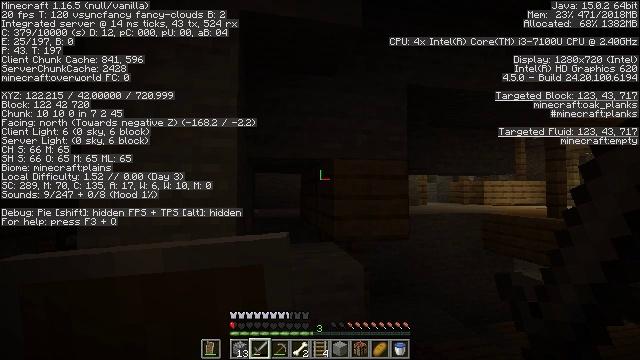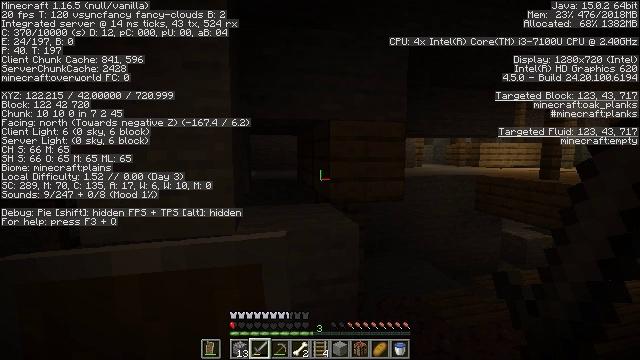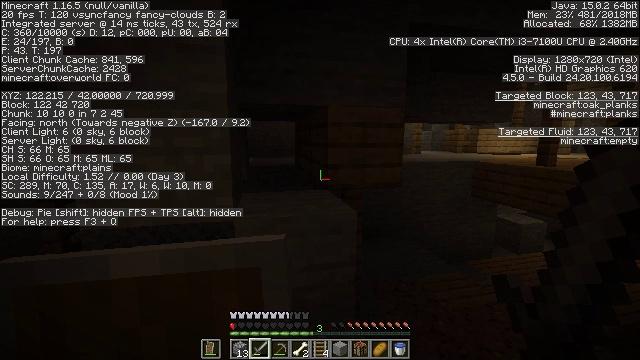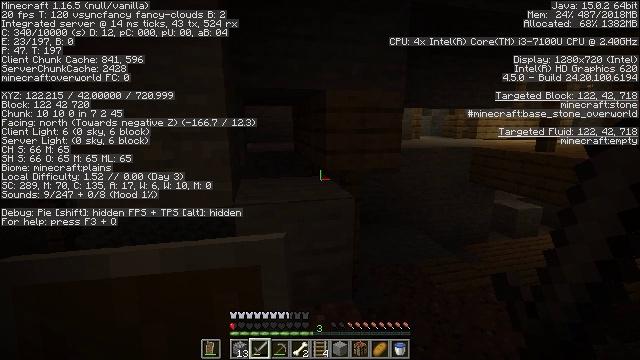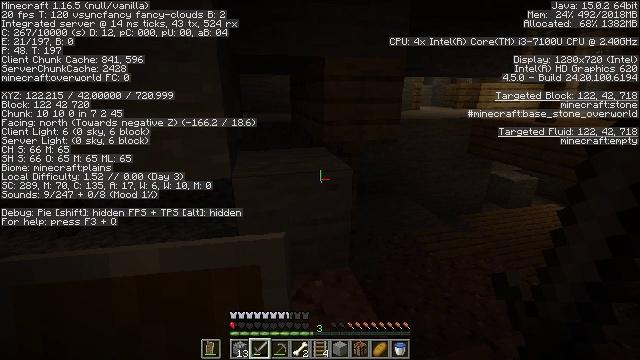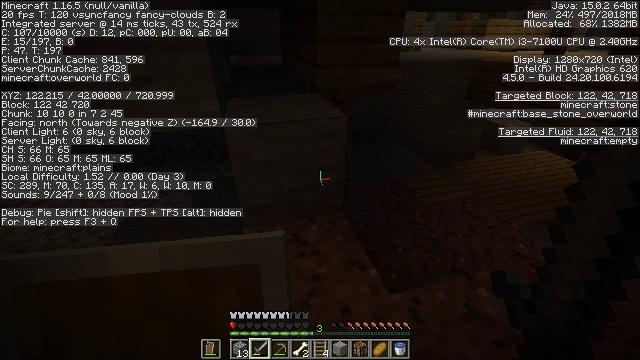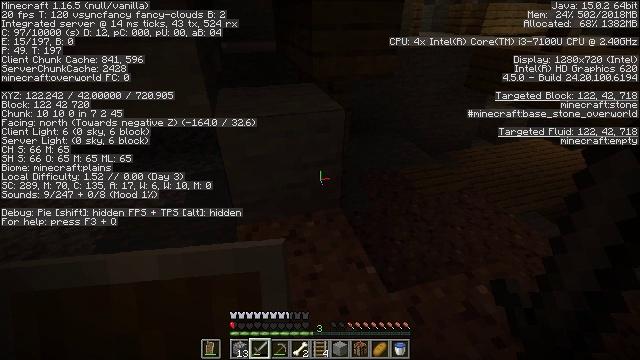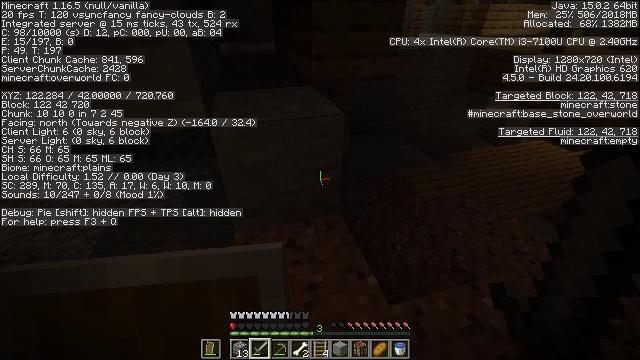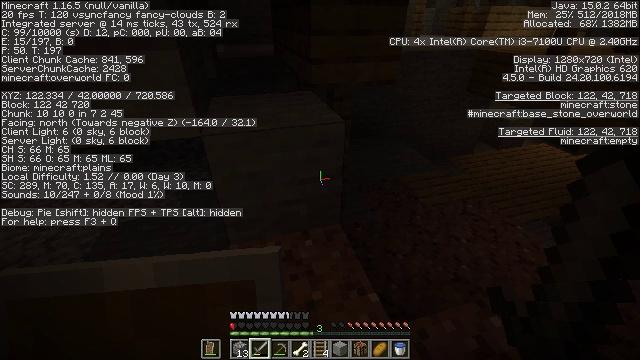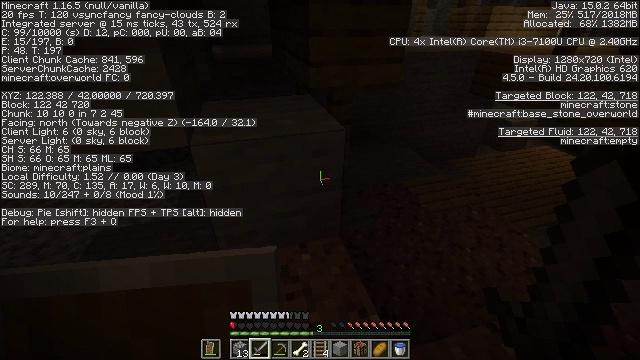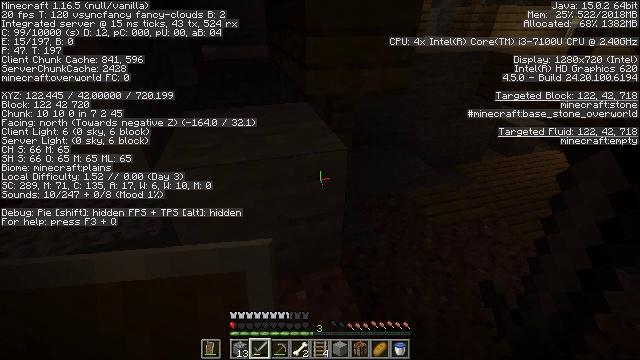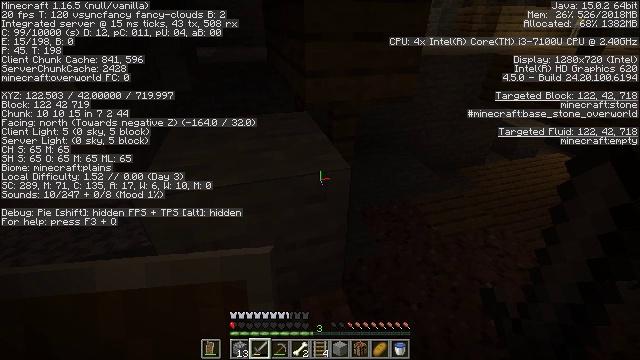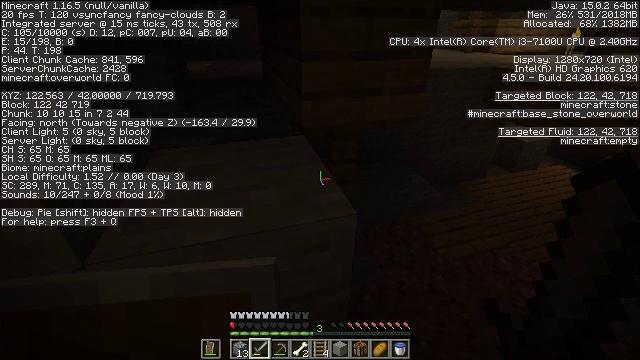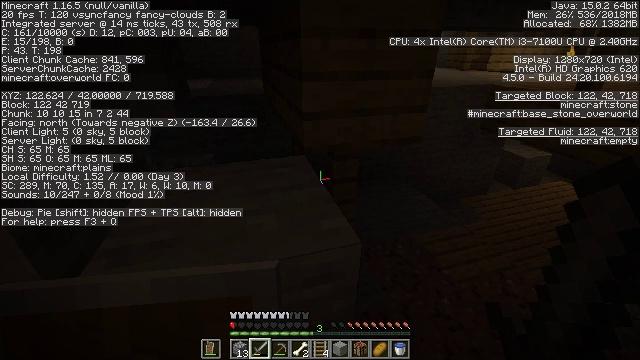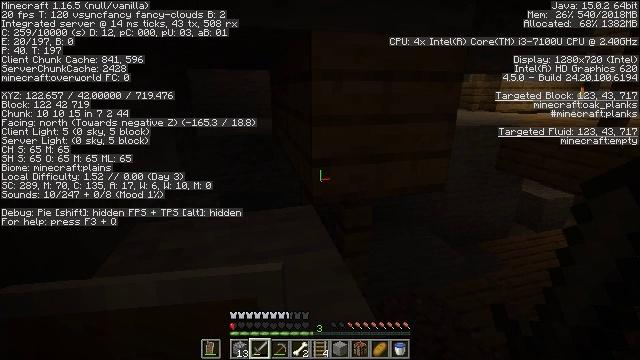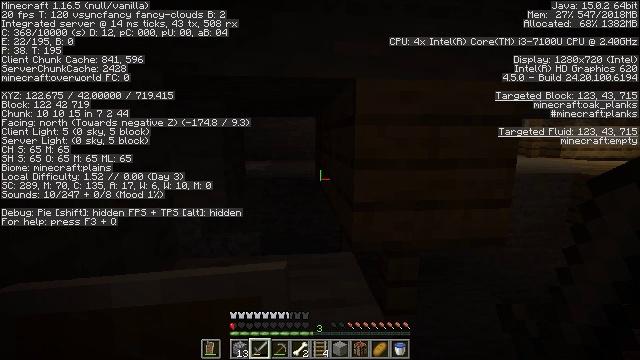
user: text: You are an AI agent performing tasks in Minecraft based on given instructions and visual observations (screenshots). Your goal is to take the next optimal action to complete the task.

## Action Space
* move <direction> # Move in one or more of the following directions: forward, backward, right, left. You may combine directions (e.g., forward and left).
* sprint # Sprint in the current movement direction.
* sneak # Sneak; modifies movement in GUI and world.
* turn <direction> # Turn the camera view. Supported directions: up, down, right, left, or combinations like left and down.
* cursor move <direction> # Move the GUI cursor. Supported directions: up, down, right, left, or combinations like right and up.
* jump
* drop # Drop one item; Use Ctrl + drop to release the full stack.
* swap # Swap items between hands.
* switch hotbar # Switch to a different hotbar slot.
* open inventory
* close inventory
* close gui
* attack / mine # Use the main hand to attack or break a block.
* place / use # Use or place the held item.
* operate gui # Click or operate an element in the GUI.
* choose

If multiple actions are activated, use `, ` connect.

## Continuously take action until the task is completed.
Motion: motion action
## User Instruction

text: Mine the cobweb to clear the path.
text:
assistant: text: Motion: turn down
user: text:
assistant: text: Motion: turn down
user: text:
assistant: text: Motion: turn down
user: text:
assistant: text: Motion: turn down
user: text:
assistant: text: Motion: turn right and down
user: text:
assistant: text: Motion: move forward, turn down
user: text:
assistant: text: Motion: move forward
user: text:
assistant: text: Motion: move forward
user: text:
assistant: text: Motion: move forward
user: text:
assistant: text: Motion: move forward
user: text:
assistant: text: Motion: move forward
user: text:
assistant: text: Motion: move forward, turn up
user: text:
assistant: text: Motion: move forward, turn up
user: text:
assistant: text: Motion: turn left and up
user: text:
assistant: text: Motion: turn left and up
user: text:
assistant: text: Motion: turn left
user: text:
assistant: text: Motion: no_op
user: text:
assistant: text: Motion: move forward, jump
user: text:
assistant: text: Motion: move forward, jump
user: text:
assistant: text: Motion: move forward, turn left, jump
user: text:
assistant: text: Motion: move forward, turn left and down, jump
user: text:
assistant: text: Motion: move forward, turn down, jump
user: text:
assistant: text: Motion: move forward
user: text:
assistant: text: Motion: move forward
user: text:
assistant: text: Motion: move forward
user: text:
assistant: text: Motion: no_op
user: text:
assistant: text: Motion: turn down
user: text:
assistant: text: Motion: turn down
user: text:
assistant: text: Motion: turn down
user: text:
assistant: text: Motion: turn left and down